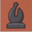
Piece: bB